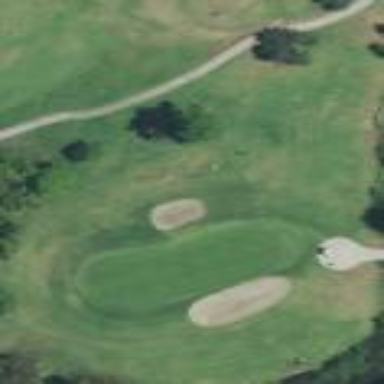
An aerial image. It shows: Rough grassy area used for golf.